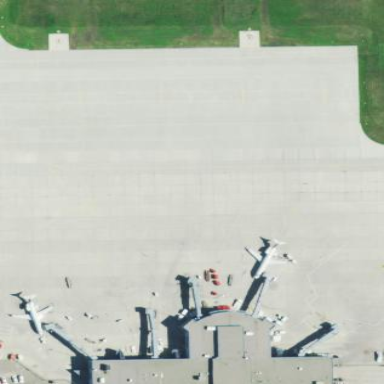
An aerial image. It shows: Apron at the airport with asphalt surface.